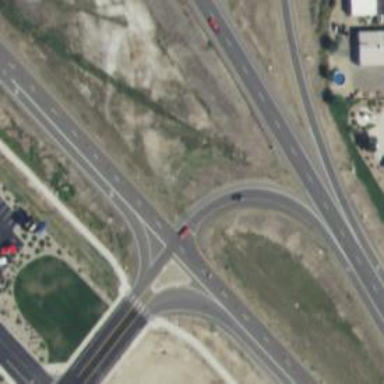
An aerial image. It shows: Asphalt trunk link road.